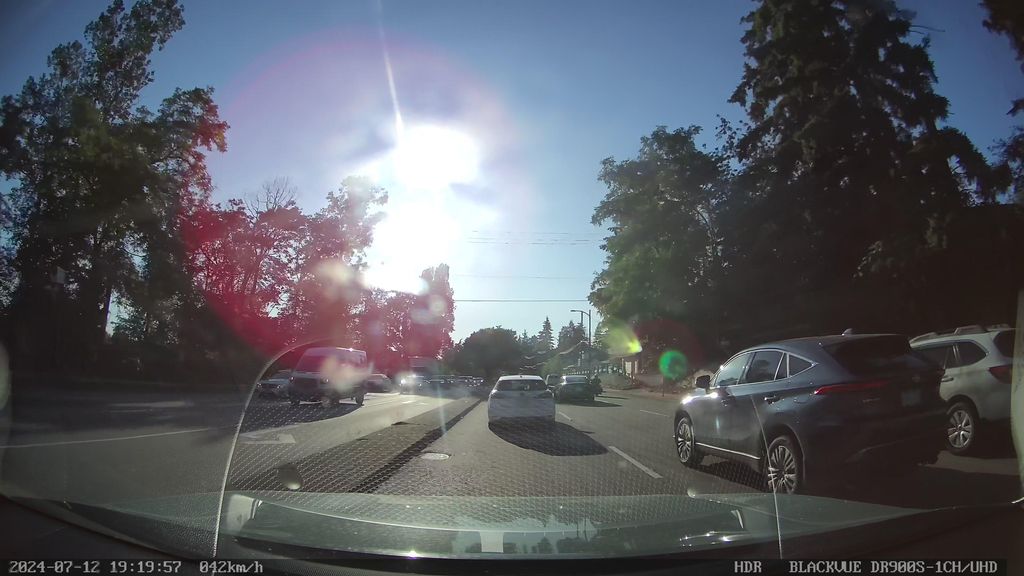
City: vancouver